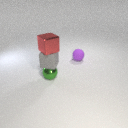
small gray rubber cube below small red metal cube